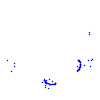
Particle: proton